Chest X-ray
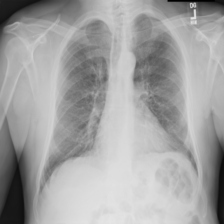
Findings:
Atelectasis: negative
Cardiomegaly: negative
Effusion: negative
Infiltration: negative
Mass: negative
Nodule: negative
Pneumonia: negative
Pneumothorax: negative
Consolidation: negative
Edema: negative
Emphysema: positive
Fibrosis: negative
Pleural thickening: negative
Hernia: negative